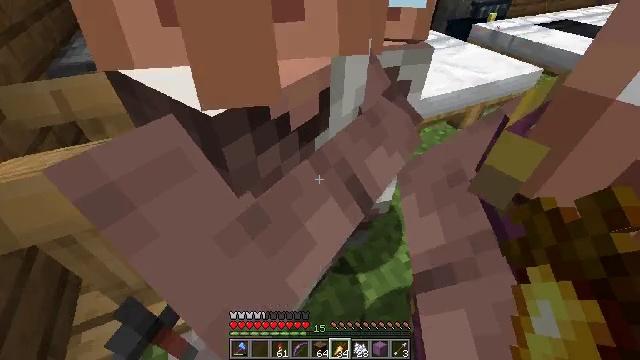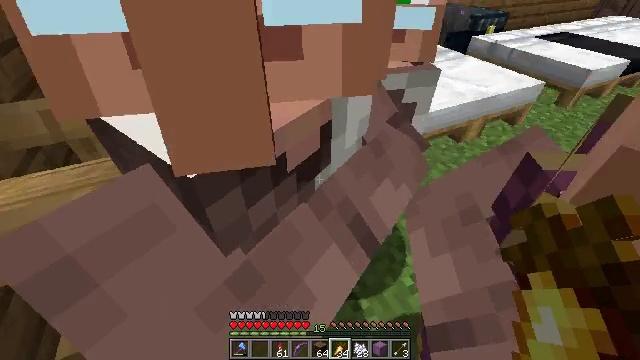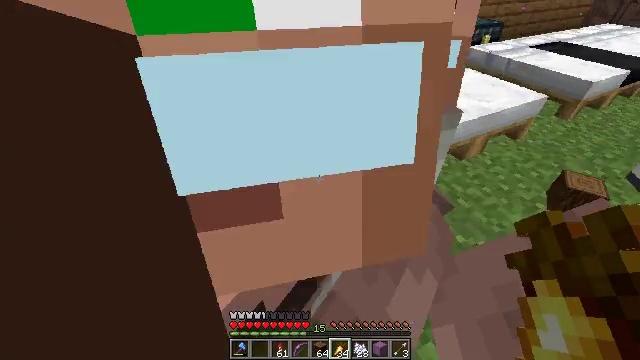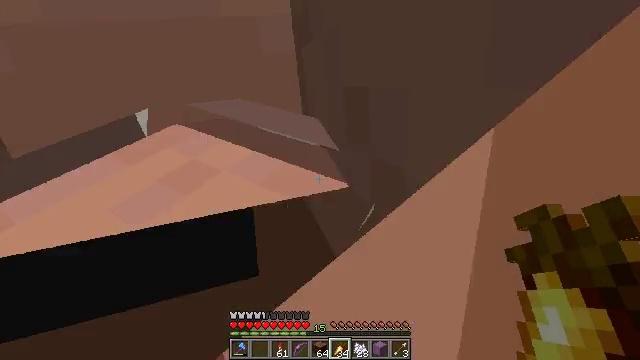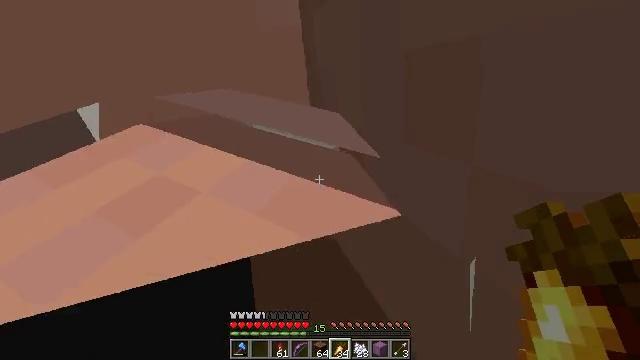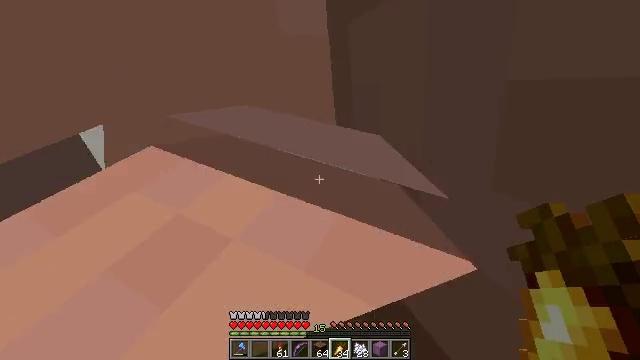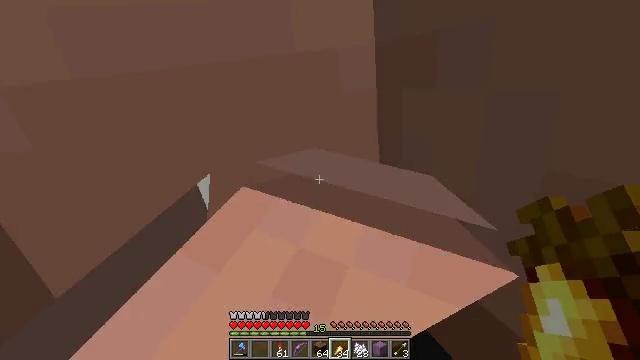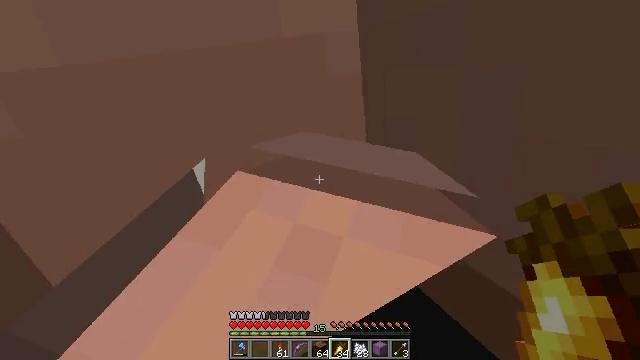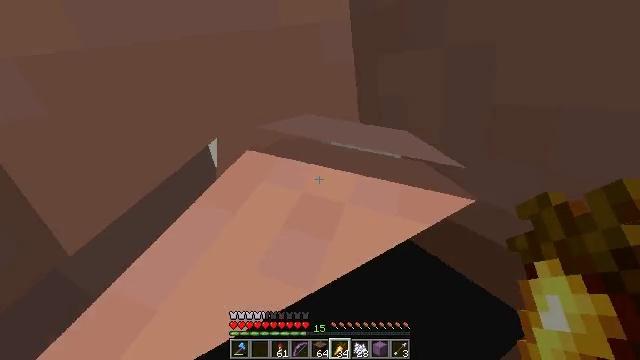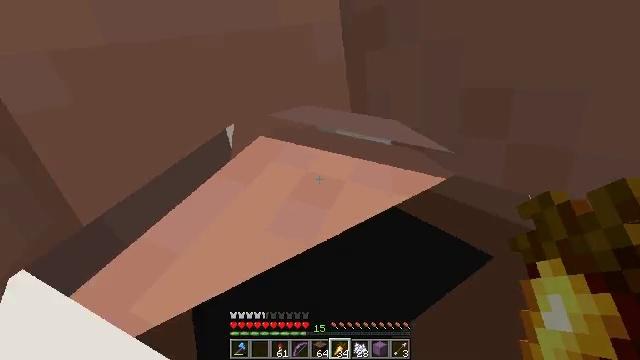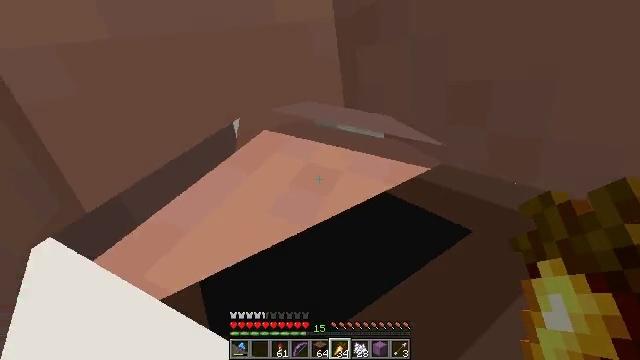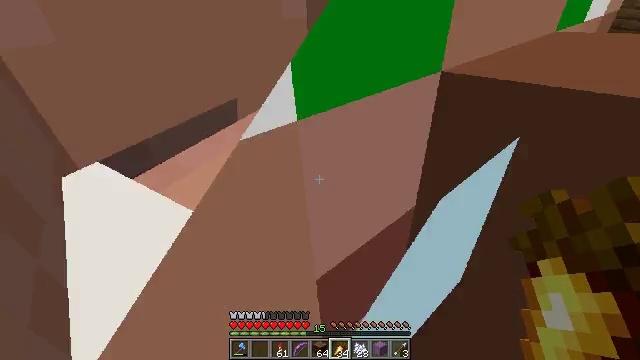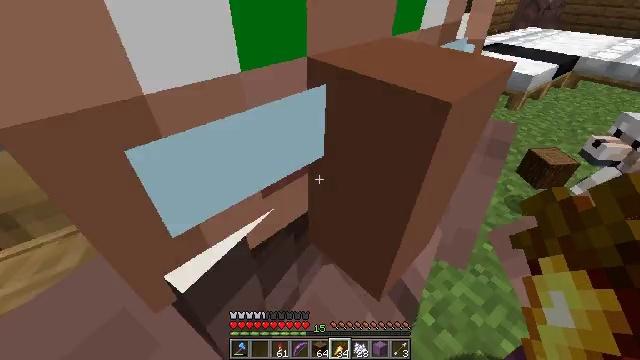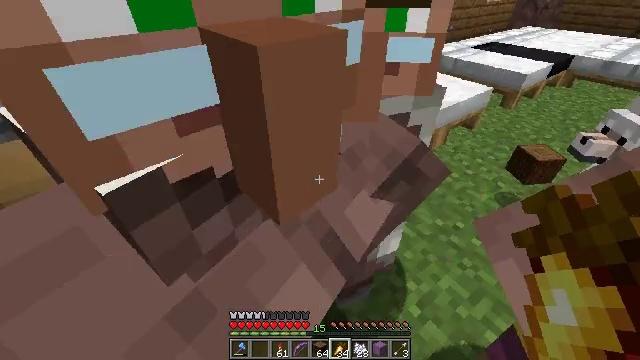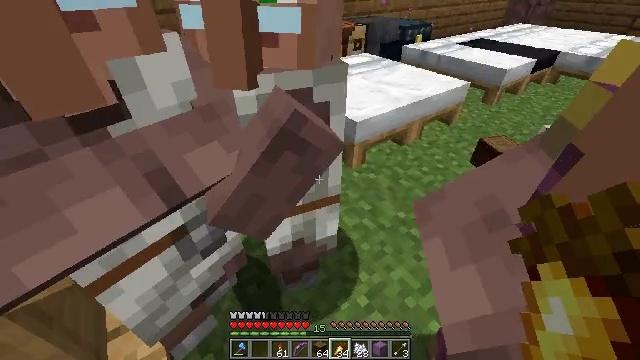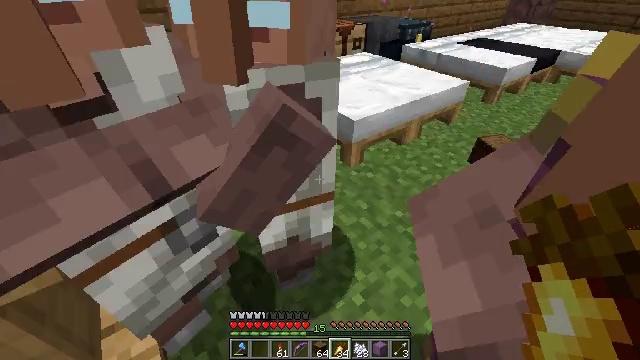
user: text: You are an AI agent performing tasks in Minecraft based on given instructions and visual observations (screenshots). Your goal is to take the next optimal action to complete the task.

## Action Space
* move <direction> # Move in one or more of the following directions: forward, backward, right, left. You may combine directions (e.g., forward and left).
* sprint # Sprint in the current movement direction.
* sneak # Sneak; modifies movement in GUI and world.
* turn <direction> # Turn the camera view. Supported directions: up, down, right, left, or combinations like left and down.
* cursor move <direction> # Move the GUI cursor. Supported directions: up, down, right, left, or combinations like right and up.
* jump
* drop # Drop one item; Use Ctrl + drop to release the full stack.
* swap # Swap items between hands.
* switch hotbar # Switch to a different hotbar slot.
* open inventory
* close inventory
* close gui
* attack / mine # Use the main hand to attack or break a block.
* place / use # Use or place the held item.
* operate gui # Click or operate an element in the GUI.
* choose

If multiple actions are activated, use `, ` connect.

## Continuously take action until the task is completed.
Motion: motion action
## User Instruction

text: Destroy the lectern to reuse it.
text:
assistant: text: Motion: move forward, turn up
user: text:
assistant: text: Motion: move forward, turn right and up
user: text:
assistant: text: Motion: move forward, turn right and up
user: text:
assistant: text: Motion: turn right
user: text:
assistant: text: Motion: no_op
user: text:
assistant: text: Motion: turn right and down
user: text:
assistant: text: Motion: turn right and down
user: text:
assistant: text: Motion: no_op
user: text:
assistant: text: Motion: turn left and up
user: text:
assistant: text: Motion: turn left
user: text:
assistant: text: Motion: no_op
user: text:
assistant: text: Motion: move right
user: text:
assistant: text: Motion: move right
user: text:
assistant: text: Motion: move right
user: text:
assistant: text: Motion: move right
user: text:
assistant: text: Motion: move right
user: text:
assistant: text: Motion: turn left
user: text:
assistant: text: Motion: turn left and up
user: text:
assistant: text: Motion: turn left and up
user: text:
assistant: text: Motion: turn left and up
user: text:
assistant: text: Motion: turn left and up
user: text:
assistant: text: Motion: turn left and up
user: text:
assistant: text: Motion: turn left and up
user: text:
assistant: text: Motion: no_op
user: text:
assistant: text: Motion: use / place
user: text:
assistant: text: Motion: use / place
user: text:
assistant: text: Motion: turn right and up, use / place
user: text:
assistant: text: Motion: turn right
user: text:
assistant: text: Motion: no_op
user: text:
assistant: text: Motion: open gui